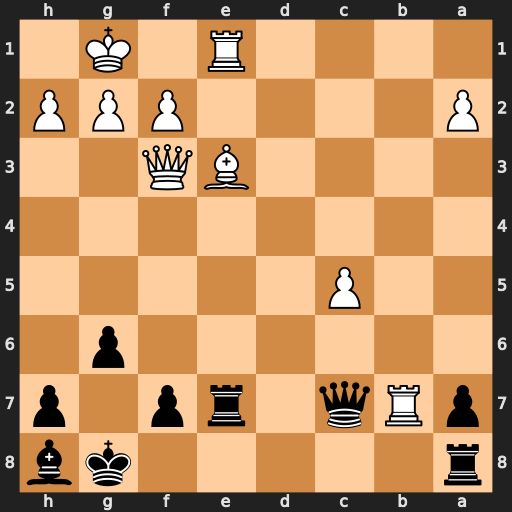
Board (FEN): r5kb/pRq1rp1p/6p1/2P5/8/4BQ2/P4PPP/4R1K1
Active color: b
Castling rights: -
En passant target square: -
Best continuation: Qxb7 Qxb7 Rxb7